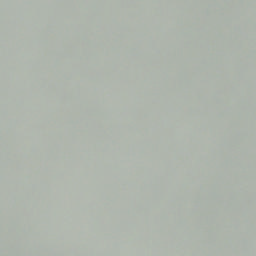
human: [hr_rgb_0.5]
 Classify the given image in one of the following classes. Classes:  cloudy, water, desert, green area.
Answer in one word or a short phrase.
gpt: cloudy